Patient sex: F
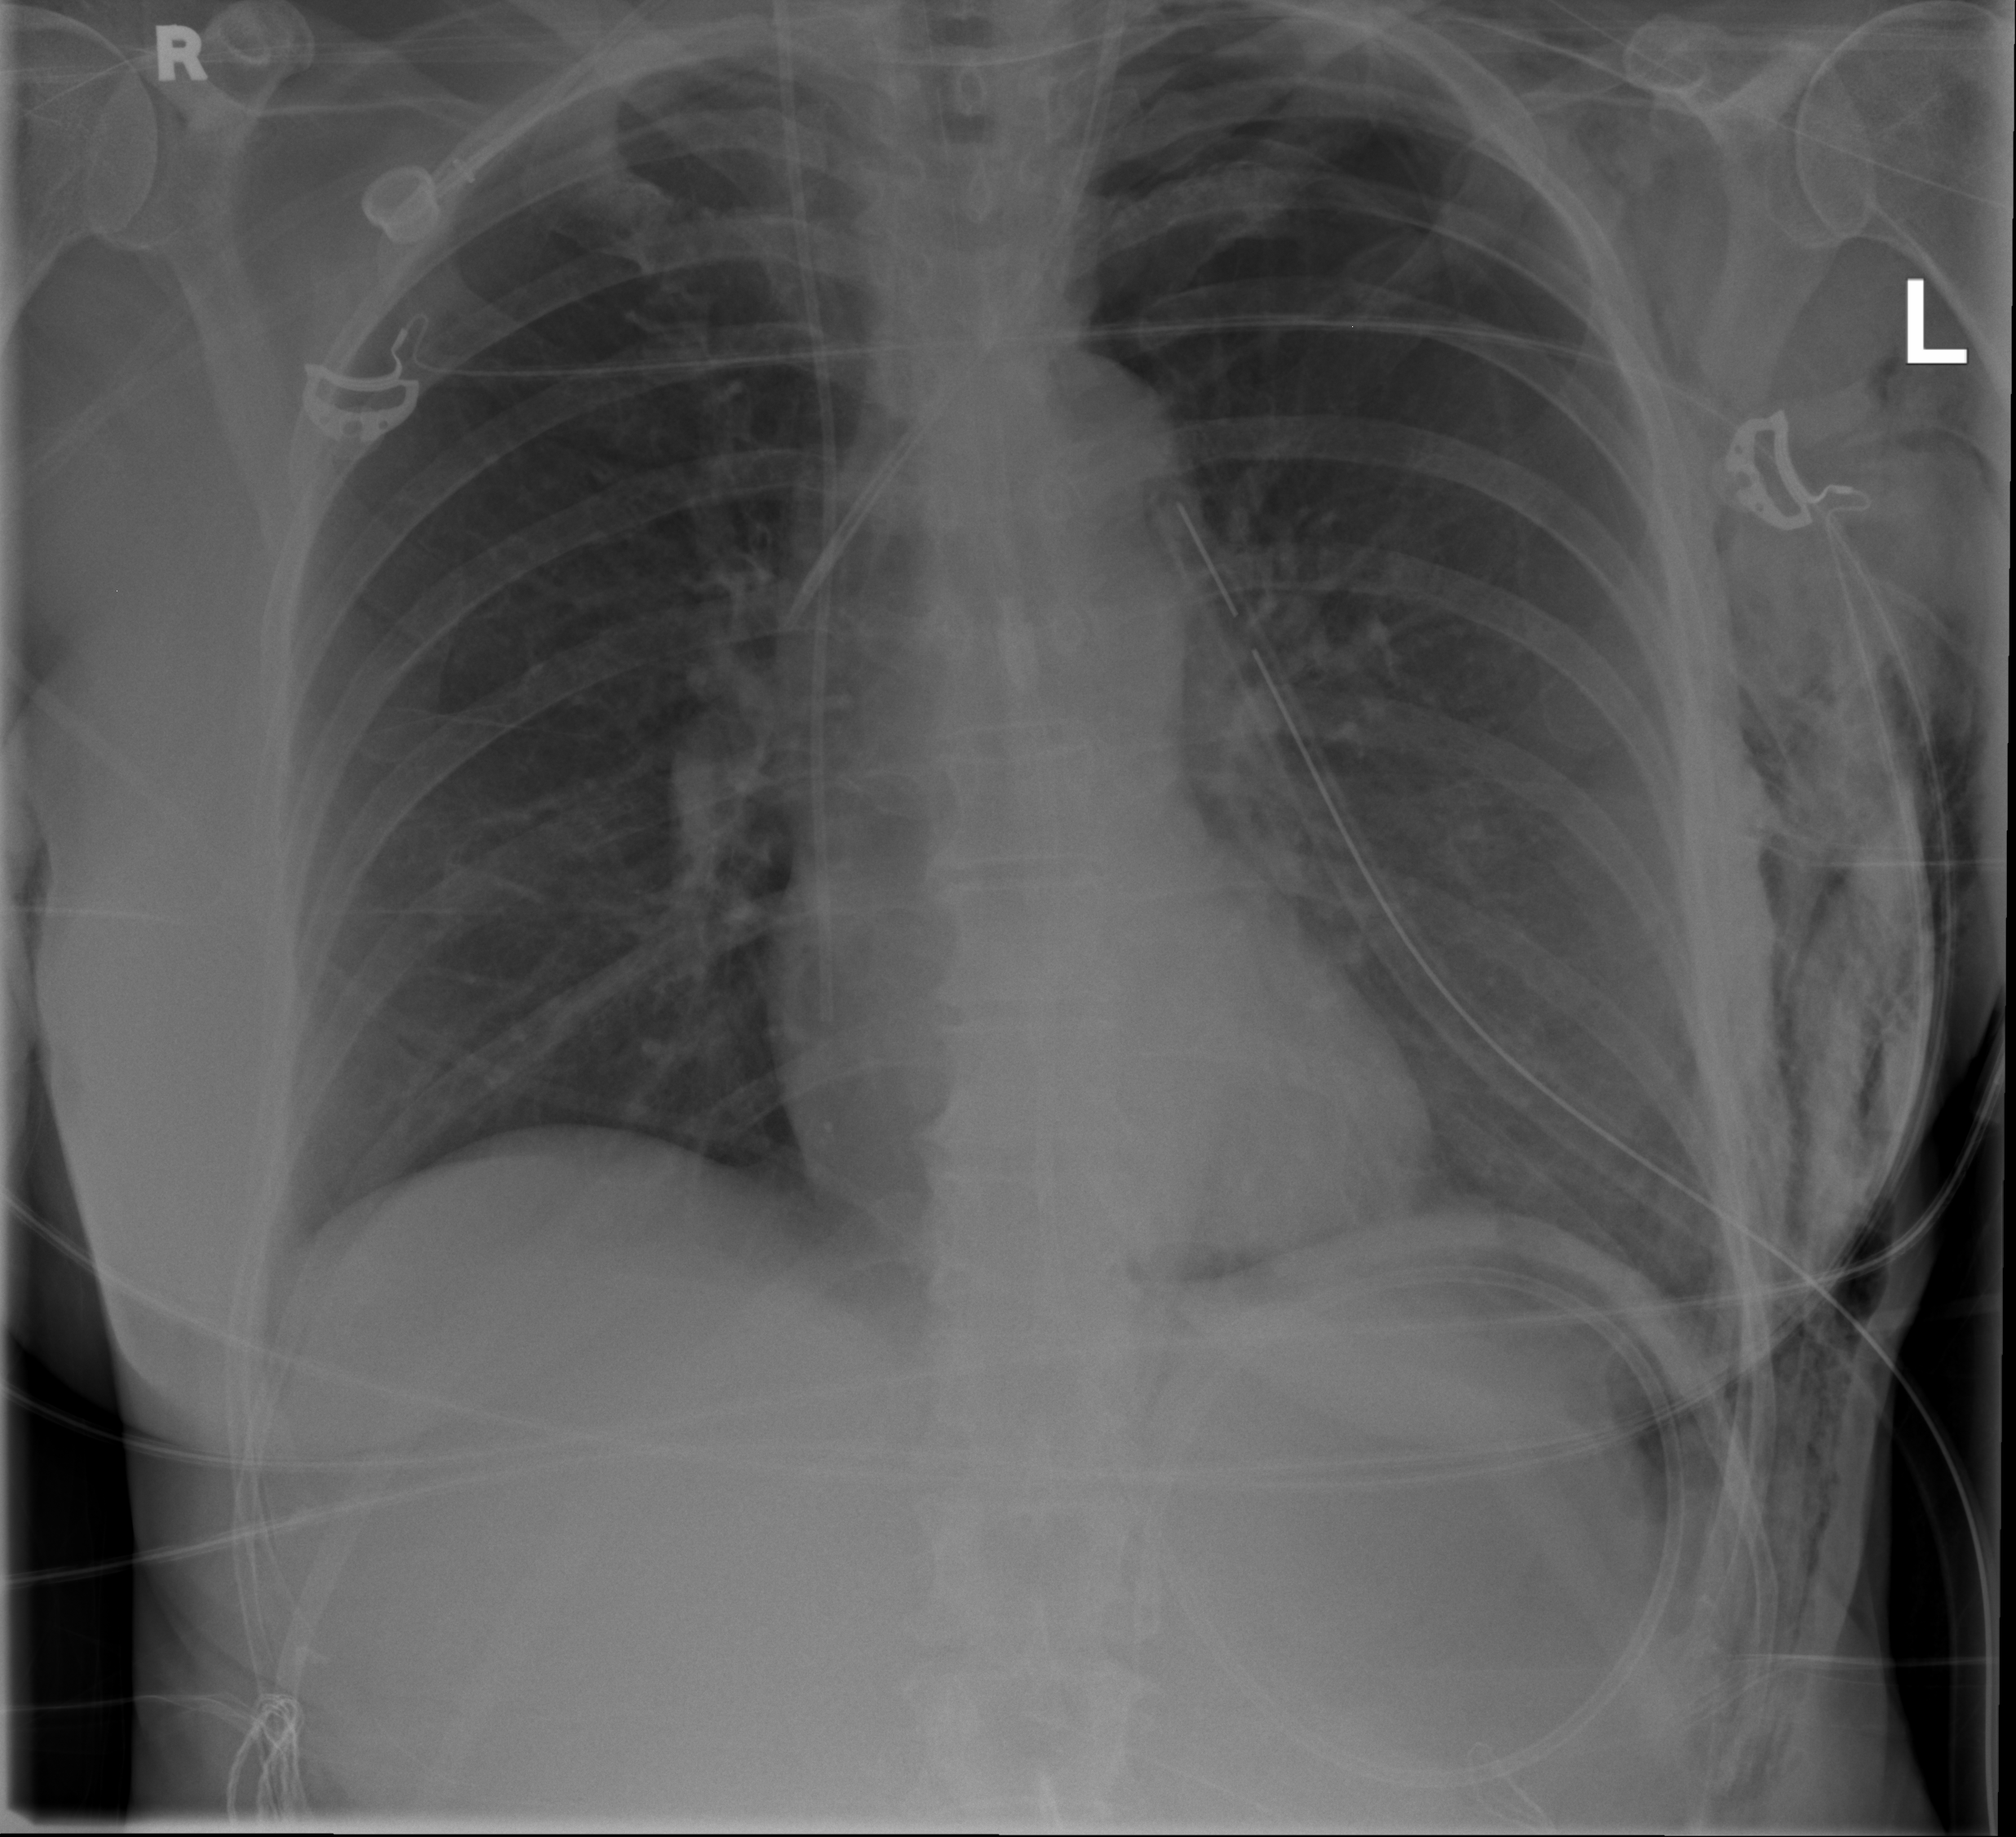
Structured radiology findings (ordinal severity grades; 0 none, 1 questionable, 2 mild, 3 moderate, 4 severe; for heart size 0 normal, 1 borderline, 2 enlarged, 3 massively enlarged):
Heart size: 0
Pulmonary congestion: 0
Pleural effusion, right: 0
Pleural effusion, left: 0
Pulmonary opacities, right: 0
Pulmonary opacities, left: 2
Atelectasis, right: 0
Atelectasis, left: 2